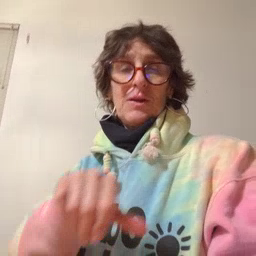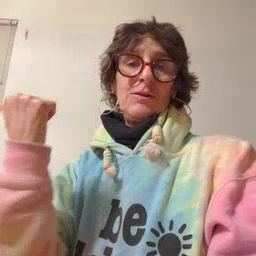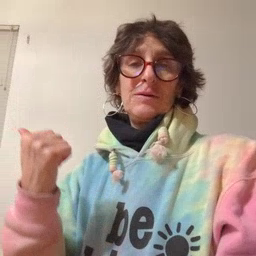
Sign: another